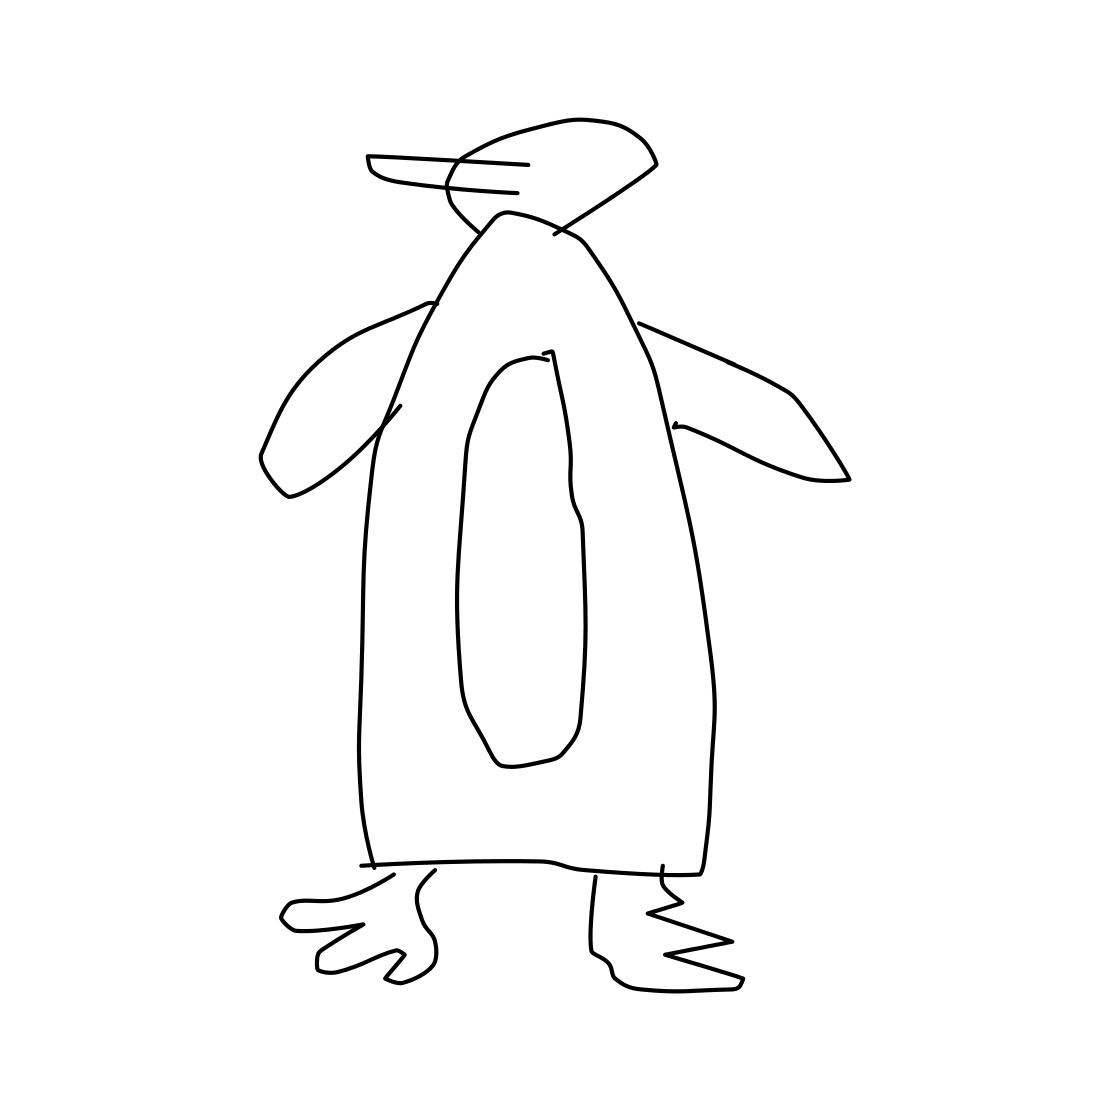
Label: penguin